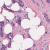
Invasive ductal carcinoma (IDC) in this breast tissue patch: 1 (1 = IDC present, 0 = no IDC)